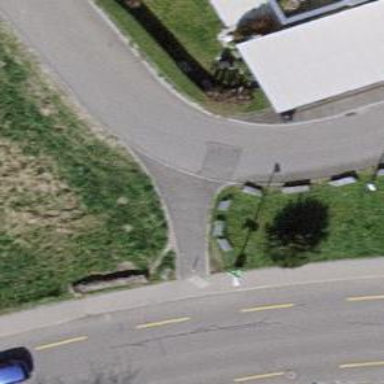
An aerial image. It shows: Bollard barrier.